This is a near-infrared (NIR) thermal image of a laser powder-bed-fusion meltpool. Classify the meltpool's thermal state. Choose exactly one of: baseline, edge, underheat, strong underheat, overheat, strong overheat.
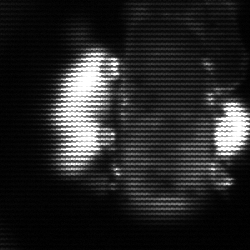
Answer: strong underheat